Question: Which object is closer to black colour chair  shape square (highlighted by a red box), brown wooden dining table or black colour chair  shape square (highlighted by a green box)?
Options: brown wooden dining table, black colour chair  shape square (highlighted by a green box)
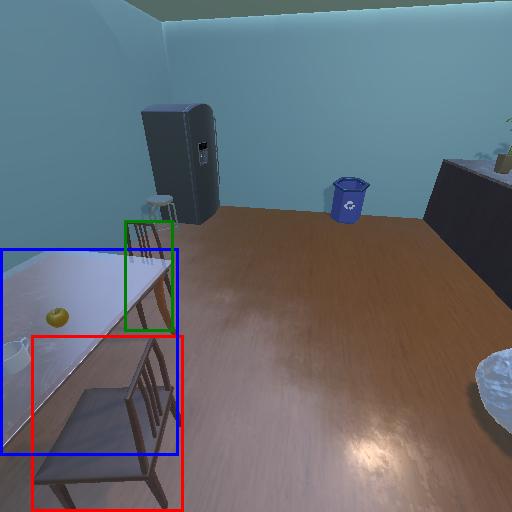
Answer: brown wooden dining table